Interaction volume radius: 5 \u00c5
Interaction volume height: 10 \u00c5
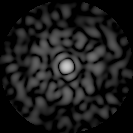
Disorder parameter: 0.904